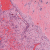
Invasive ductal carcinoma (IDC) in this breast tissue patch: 1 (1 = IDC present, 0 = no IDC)